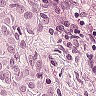
Metastatic tissue present: yes